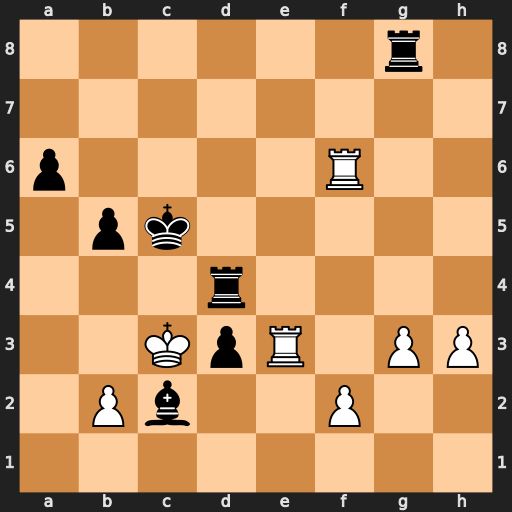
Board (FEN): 6r1/8/p4R2/1pk5/3r4/2KpR1PP/1Pb2P2/8
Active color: w
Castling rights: -
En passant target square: -
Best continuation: Re5+ Rd5 b4#